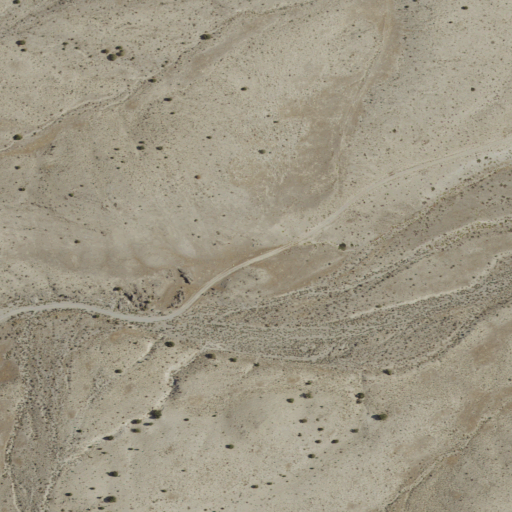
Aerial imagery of valley in Utah named Dowdell Canyon containing shrub and grassland